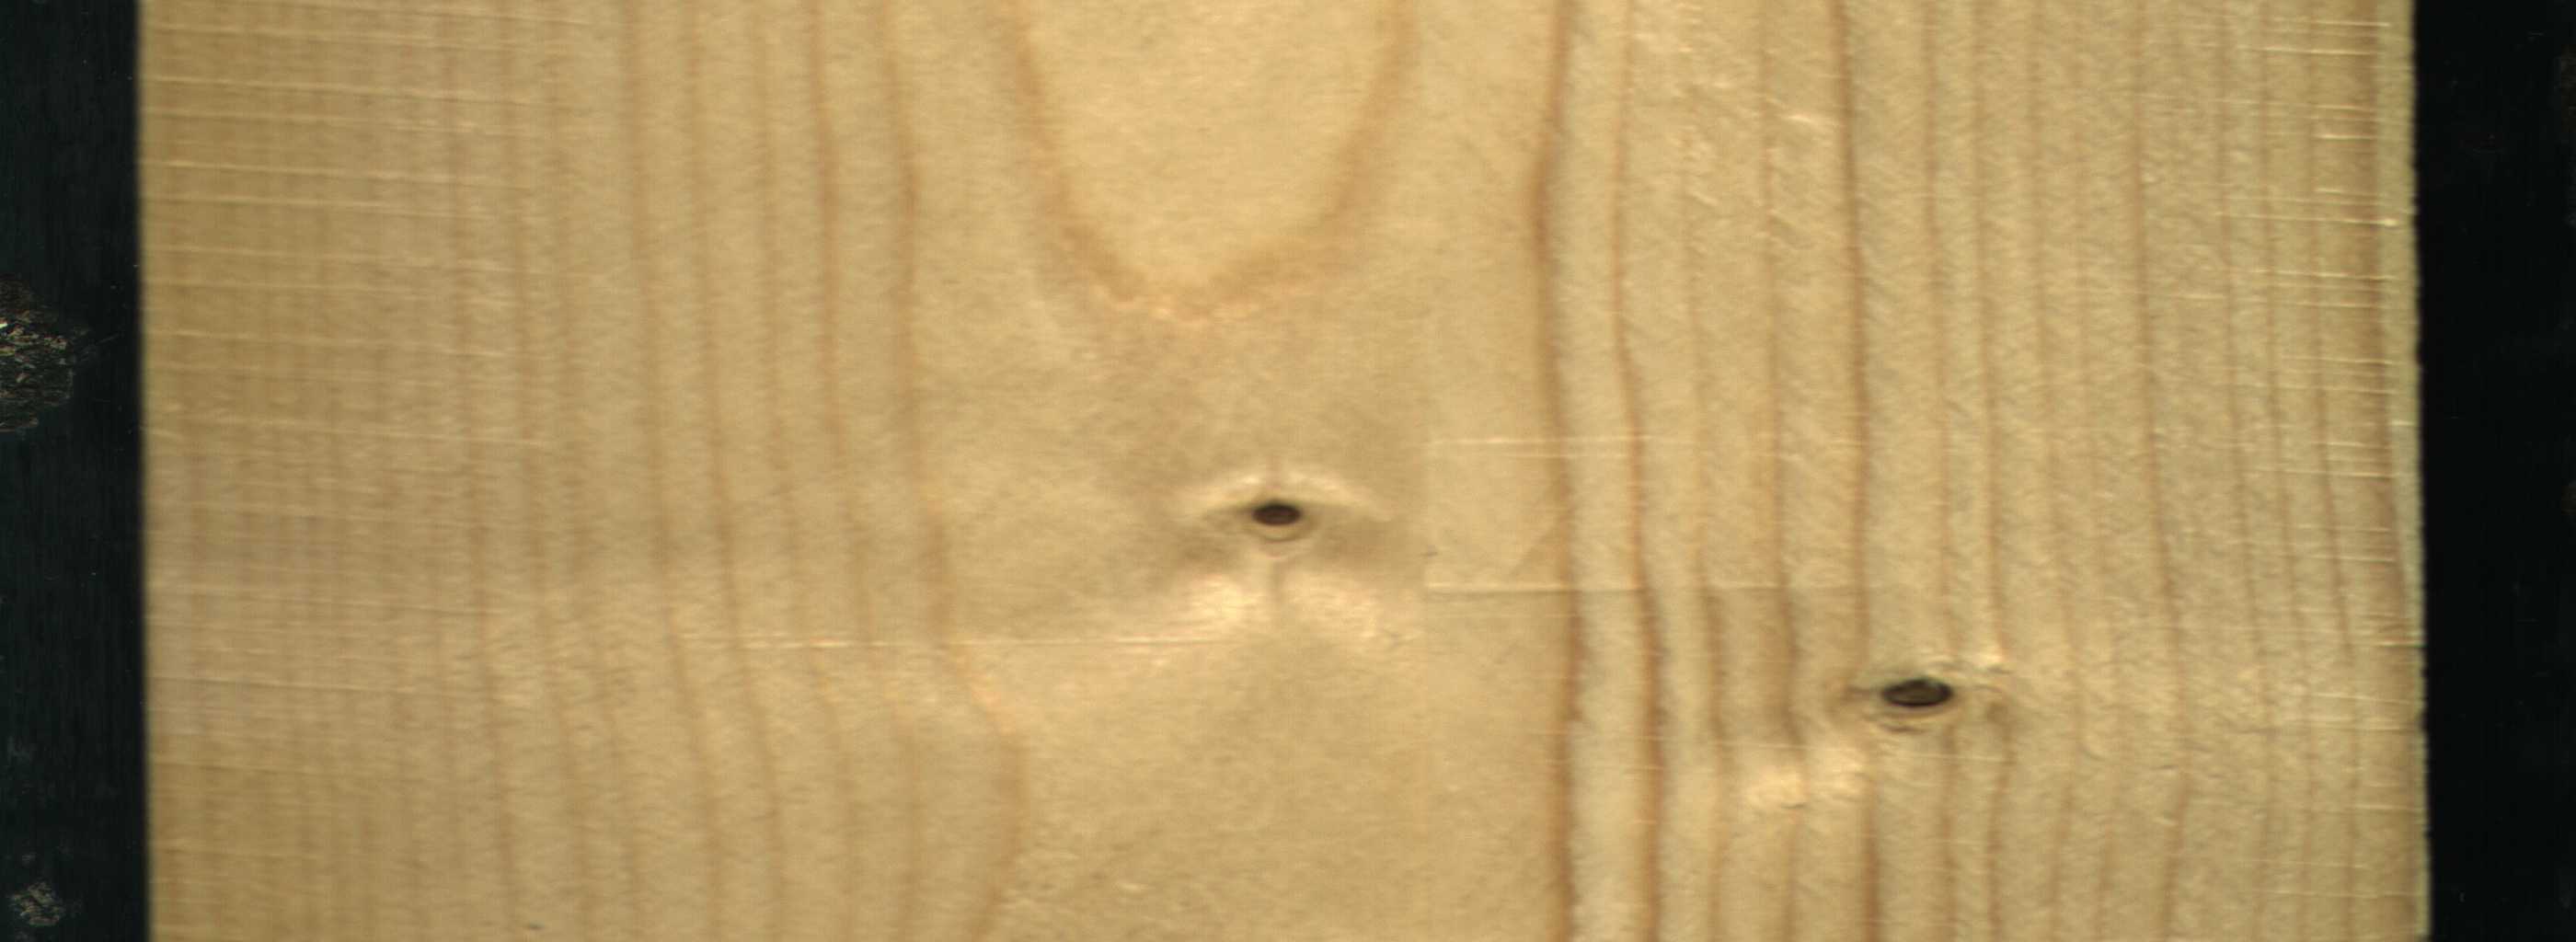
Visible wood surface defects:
Dead_Knot
Dead_Knot